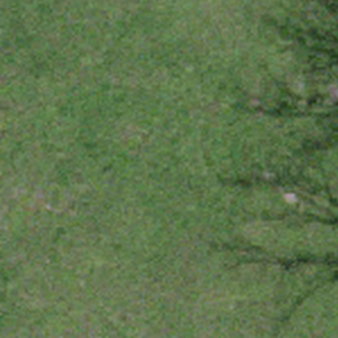
Label: other